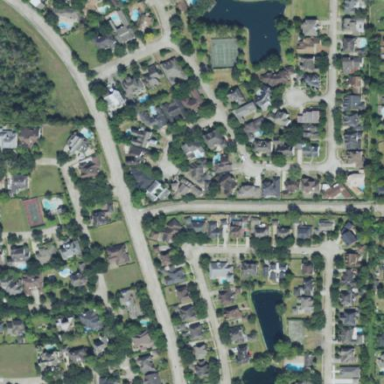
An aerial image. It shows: This residential area consists of single-family homes.